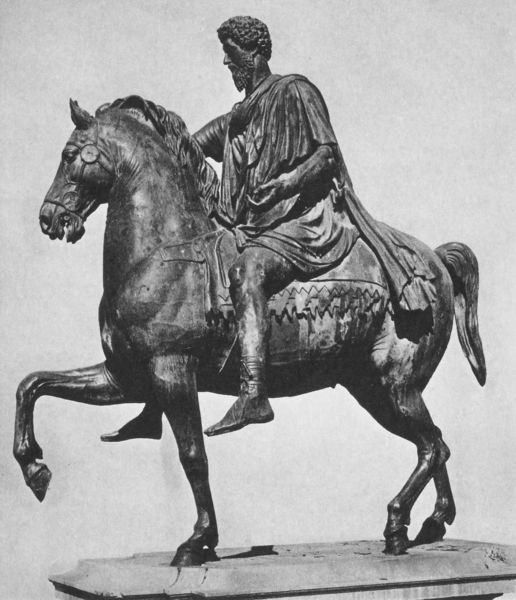
Titel: Reiterstandbild des Kaisers Marc Aurel
Standort: Rom, Kapitol (EU - I - Latium)
Schlagwörter: hand, mann, umhang, schwarz, bart, sockel, decke, locken, pferd, reiter, skulptur, statue, mähne, sattel, schweif, kaiser, metall, bronze, rom, römer, ross, griechenland, römisch, kapitol, reiterstandbild, skultpur, traben, skultur, martin, bärtiger, marc aurel, bartträger